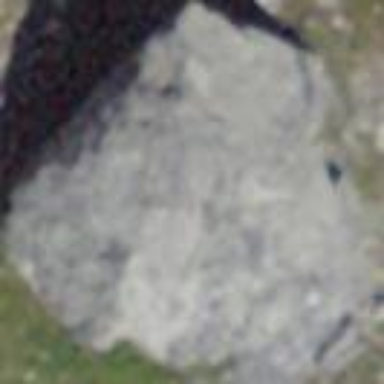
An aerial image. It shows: Natural rock formation.